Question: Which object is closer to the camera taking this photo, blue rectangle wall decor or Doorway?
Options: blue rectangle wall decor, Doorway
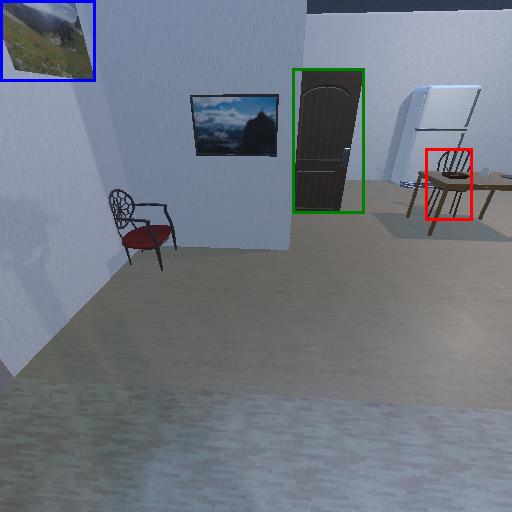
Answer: blue rectangle wall decor